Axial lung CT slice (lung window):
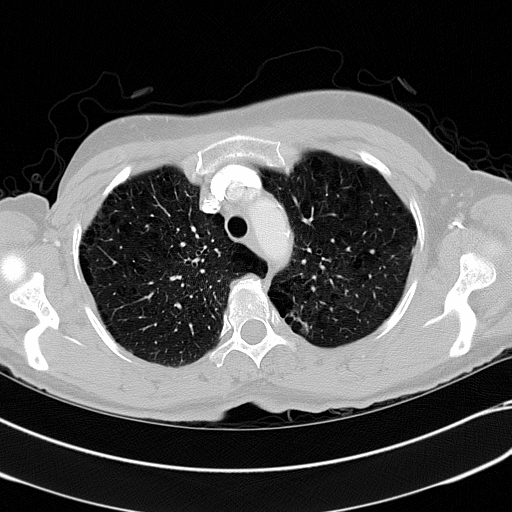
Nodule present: no